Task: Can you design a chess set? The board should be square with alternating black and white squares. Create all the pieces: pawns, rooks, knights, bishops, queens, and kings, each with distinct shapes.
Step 2007:
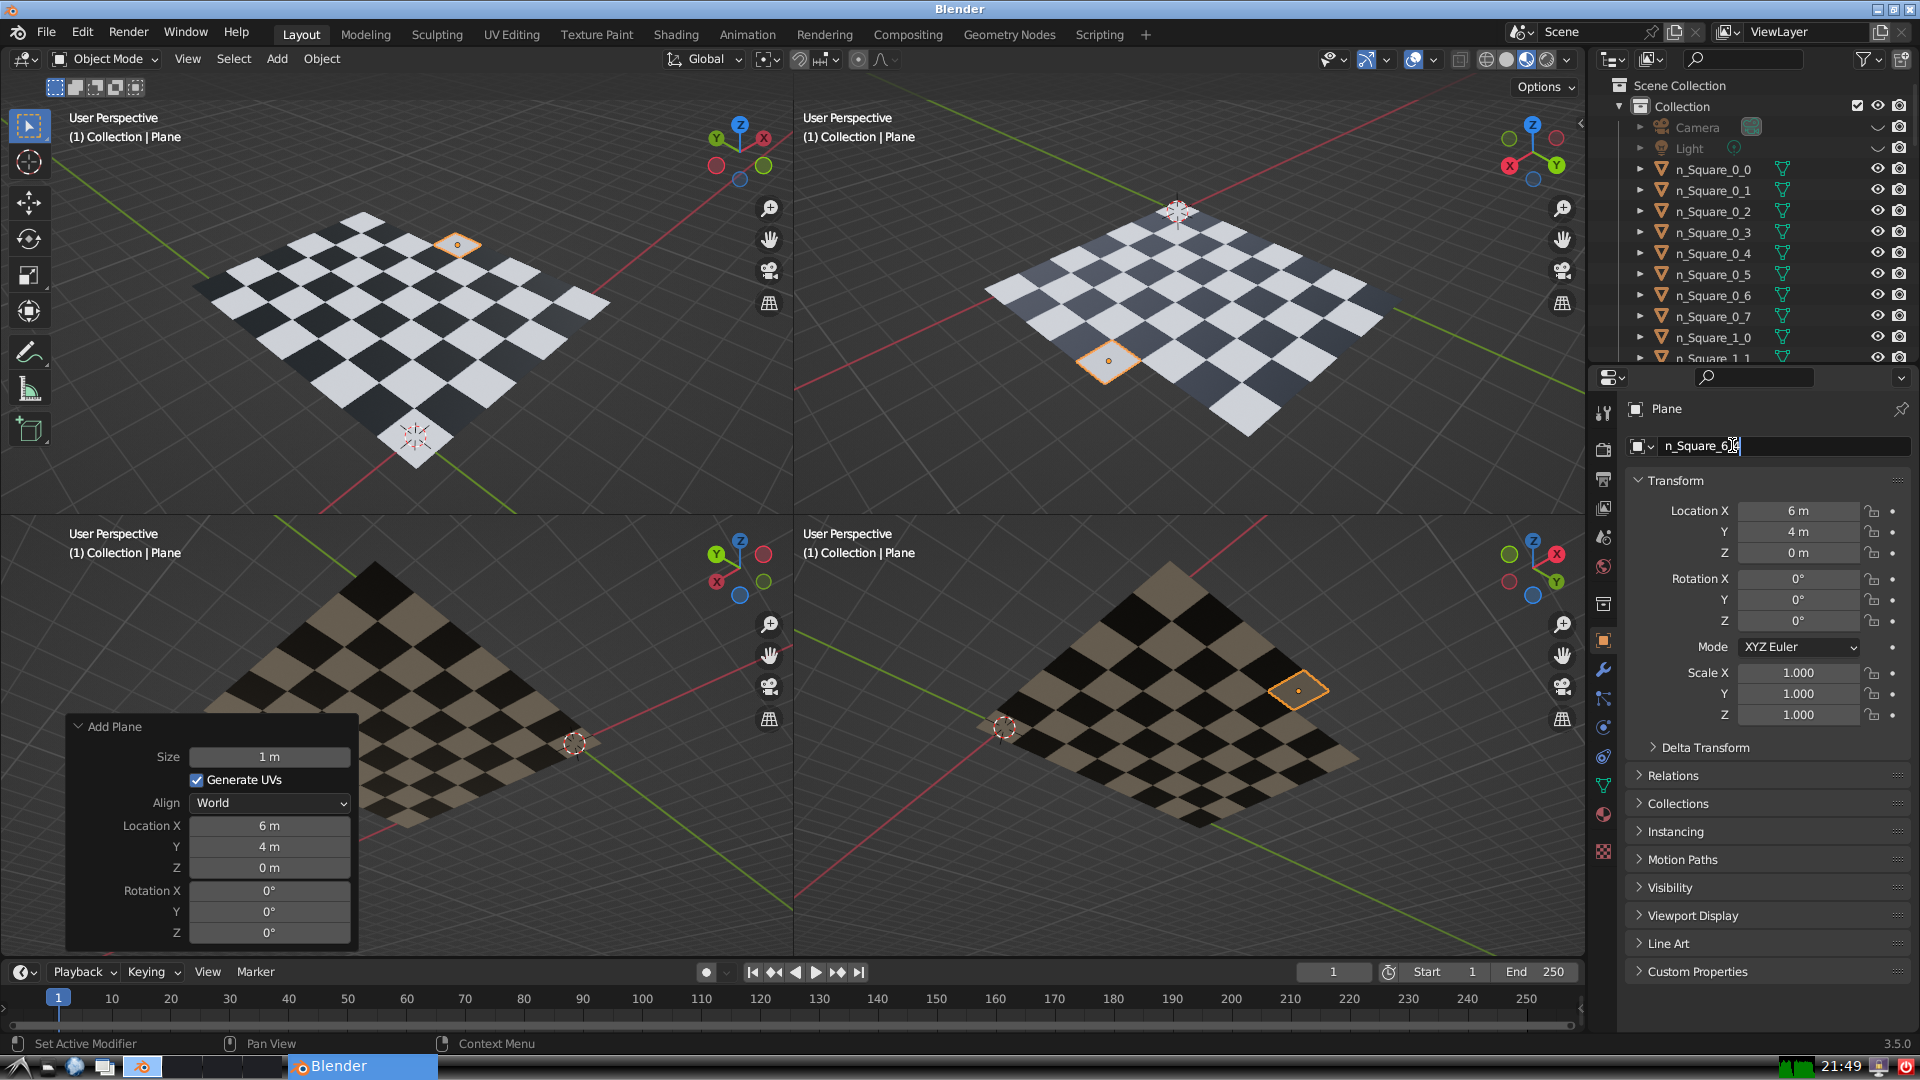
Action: {"key_press": ['Return']}